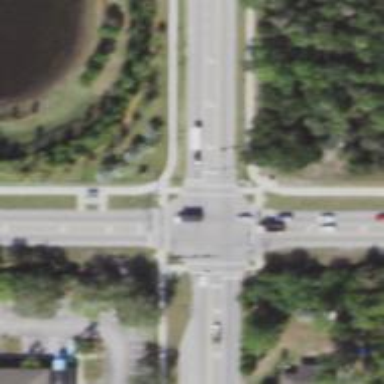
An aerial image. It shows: Footway crossing with marked asphalt surface.